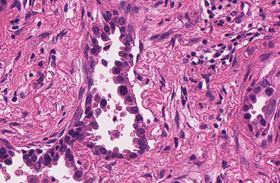
Tumor epithelial tissue: yes
Tumor-associated stroma tissue: yes
Normal tissue: no